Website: bh-photo
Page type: store-pickup
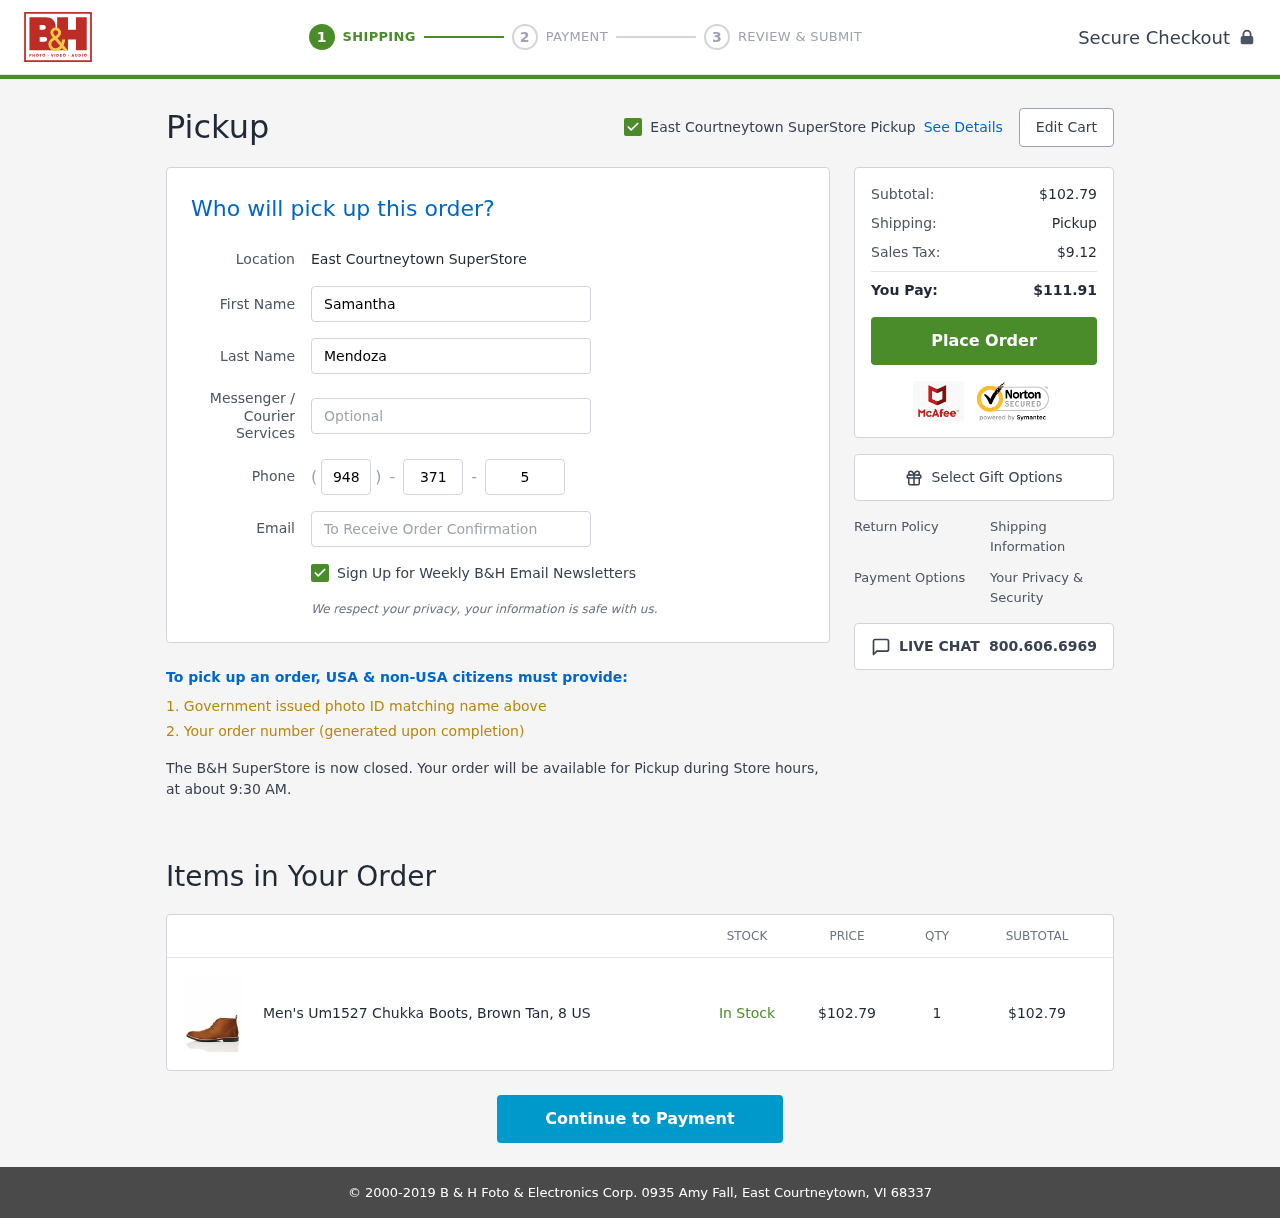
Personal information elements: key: PII_EMAIL
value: smendoza@yahoo.com
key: PII_FIRSTNAME
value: Samantha
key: PII_LASTNAME
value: Mendoza
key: PII_LOCATION1_CITY
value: East Courtneytown SuperStore Pickup
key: PII_LOCATION1_CITY
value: East Courtneytown SuperStore
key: PII_PHONE_AREA
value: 948
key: PII_PHONE_PREFIX
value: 371
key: PII_PHONE_SUFFIX
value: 5161
Product elements: key: PRODUCT1_NAME
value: Men's Um1527 Chukka Boots, Brown Tan, 8 US
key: PRODUCT1_PRICE
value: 102.79
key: PRODUCT1_QUANTITY
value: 1
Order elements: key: ORDER_SUBTOTAL
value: $102.79
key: ORDER_TAX
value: $9.12
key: ORDER_TOTAL
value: $111.91